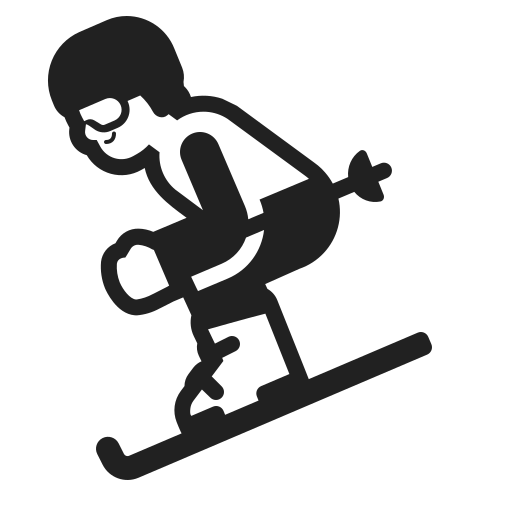
skier high contrast default